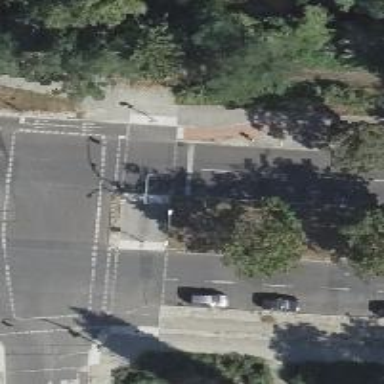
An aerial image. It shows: Road crossing with traffic signals.